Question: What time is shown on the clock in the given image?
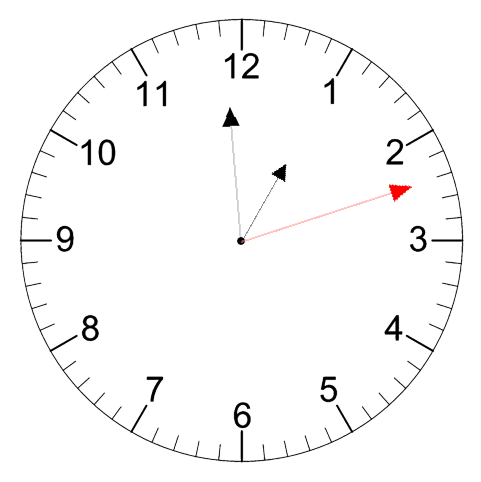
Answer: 12:59:12